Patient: sex F, age 82
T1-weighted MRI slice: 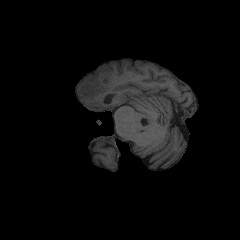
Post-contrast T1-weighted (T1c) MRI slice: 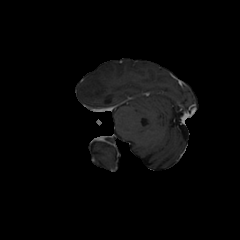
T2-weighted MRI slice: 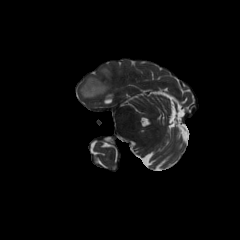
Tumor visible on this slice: yes
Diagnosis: Glioblastoma, IDH-wildtype
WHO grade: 4